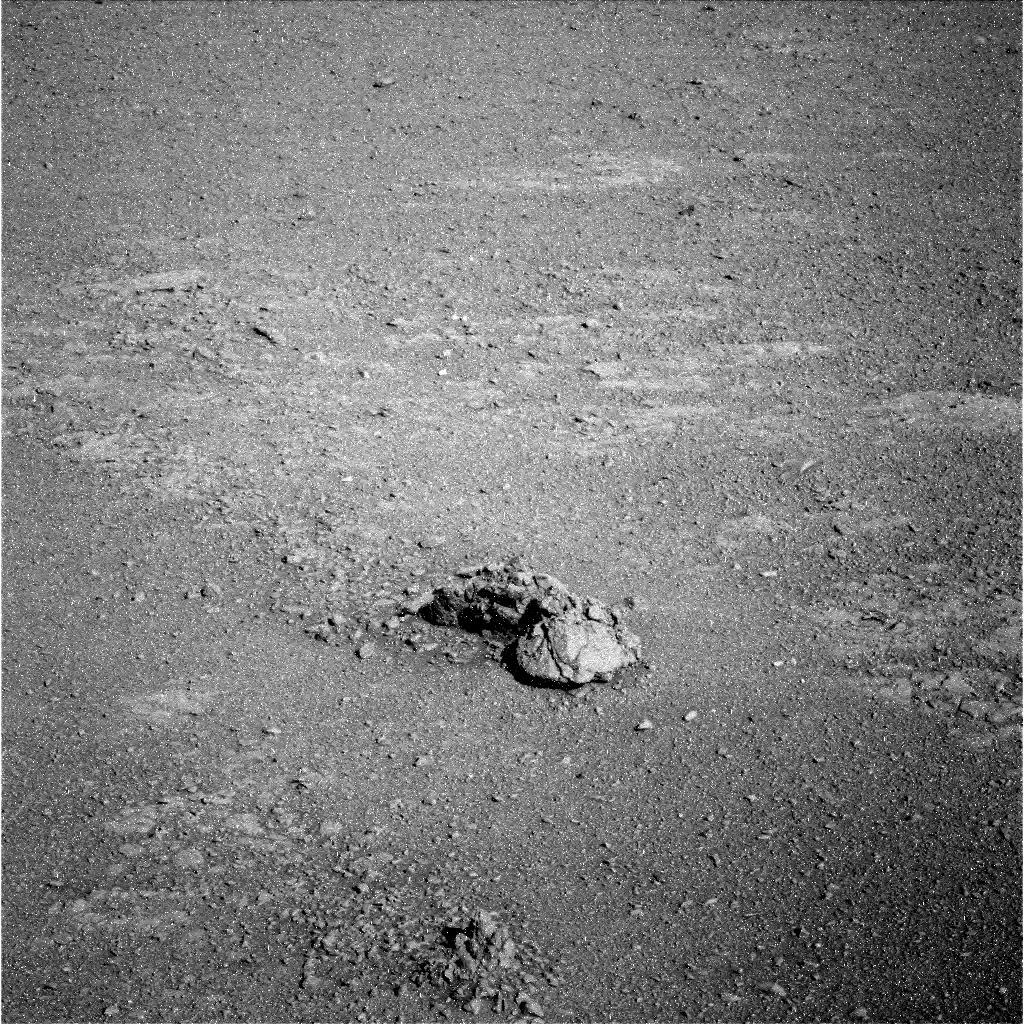
Terrain classes present: Bedrock, Gravel / Sand / Soil, Shadow